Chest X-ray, AP view. Patient: 32 years old, sex F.
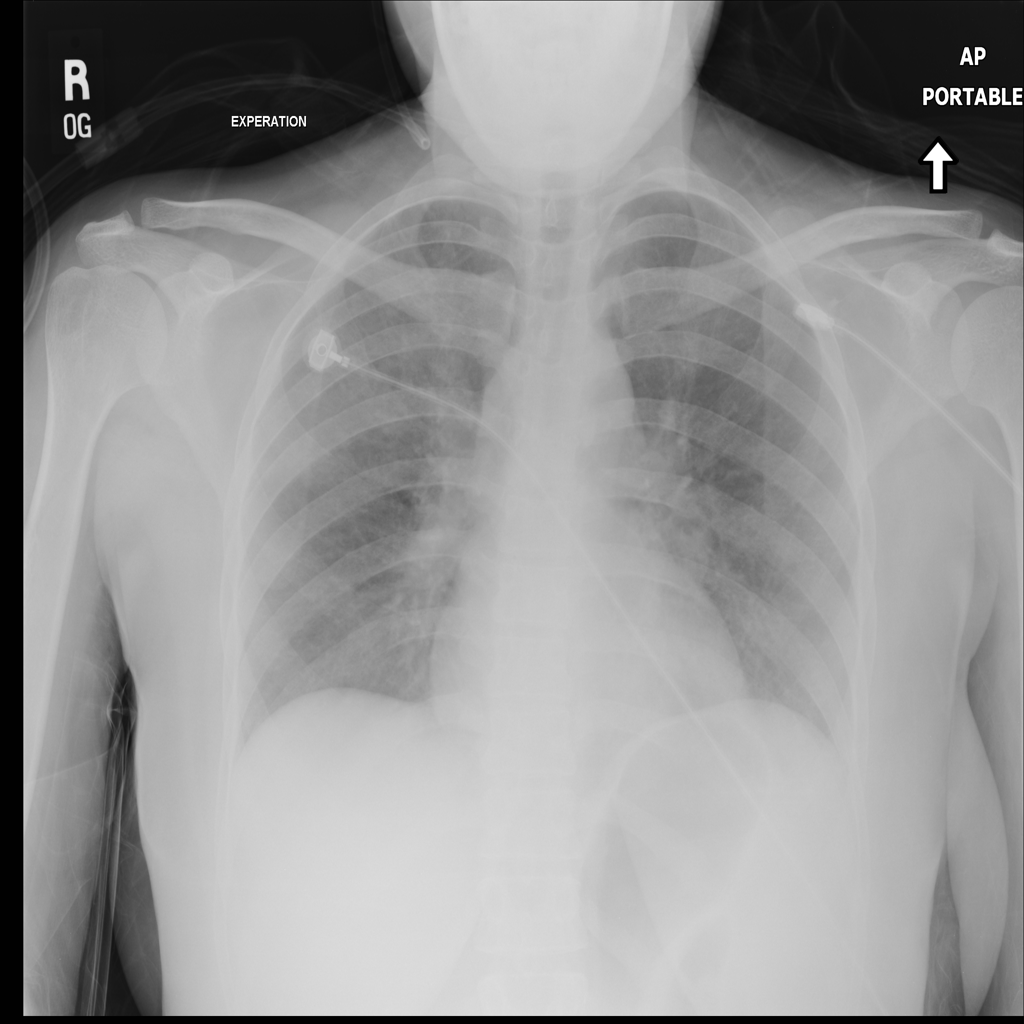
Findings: Pneumothorax